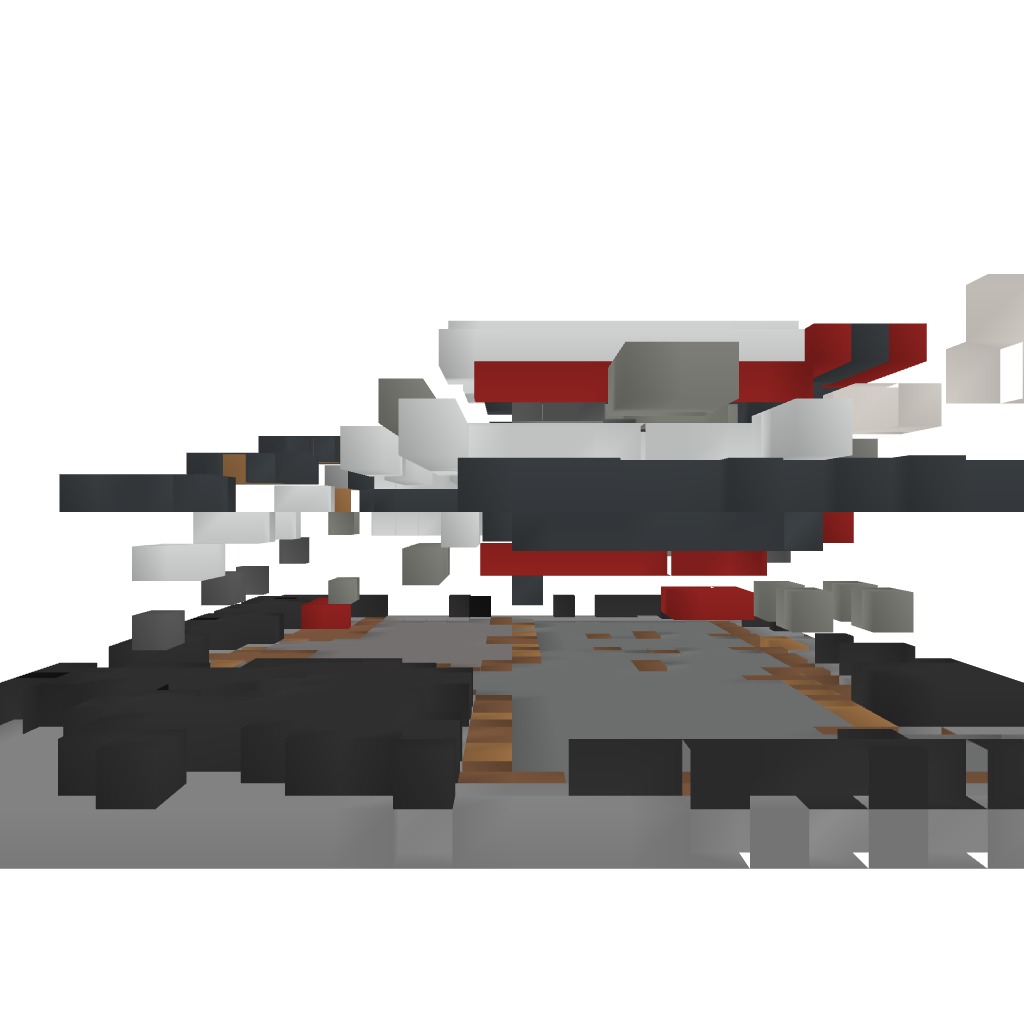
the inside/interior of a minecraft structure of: Ultra Modern Spawn By Areoki